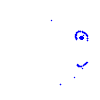
Particle: proton